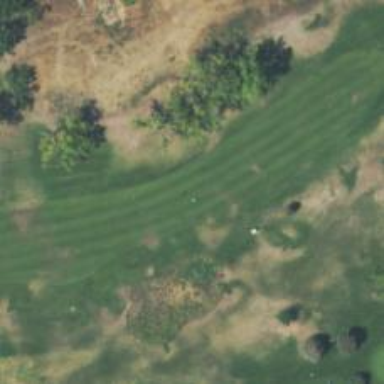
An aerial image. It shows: Golf hole.